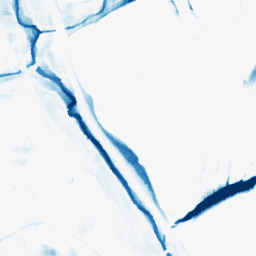
Category: morphological
Decomposition family: morphological_square
Decomposition parameters: operation: closing
size: 20
Upsampling method: quintic
Upsampling parameters: scale: 2
Upsampling scale: 2